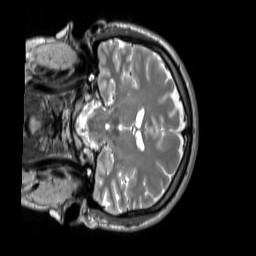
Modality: T2w
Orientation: coronal
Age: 38
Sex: male
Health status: ill
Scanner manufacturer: siemens
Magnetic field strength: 3 T
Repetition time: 2.8 s
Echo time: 0.326 s